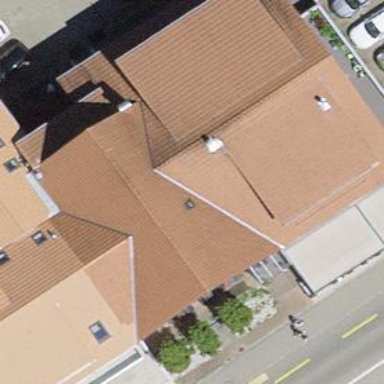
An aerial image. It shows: Restaurant.